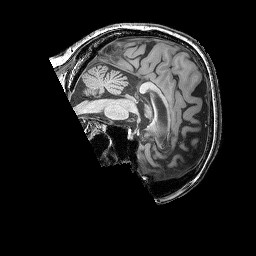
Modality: T1w
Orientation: sagittal
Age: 62
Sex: female
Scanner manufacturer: siemens
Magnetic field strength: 3 T
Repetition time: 2.25 s
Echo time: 0.00411 s